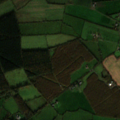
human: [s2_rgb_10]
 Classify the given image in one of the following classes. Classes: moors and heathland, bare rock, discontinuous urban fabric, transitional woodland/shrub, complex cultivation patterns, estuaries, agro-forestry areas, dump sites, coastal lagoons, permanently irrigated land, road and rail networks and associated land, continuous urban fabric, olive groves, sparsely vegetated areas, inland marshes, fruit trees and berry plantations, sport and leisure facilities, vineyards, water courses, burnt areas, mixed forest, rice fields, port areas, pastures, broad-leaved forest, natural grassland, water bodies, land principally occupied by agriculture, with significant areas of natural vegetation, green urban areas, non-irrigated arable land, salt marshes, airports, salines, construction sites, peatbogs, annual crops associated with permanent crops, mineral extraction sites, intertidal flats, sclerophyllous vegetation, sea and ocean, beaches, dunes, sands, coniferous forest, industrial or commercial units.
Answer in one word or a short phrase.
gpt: pastures, coniferous forest, mixed forest